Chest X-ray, PA view. Patient: 39 years old, sex F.
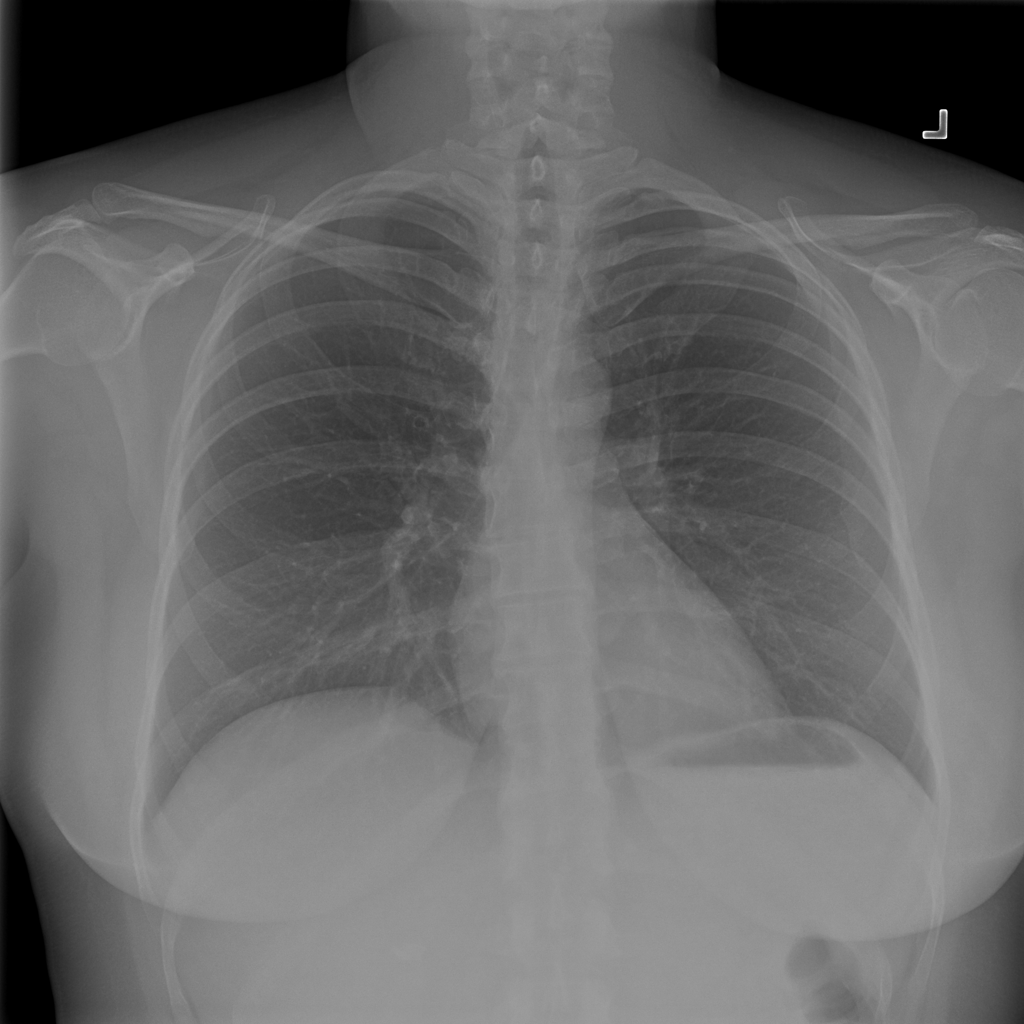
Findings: Nodule